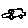
Label: car